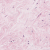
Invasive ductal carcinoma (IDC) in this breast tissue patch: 0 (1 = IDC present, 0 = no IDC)